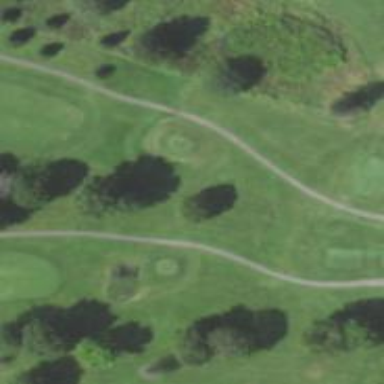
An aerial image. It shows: Golf tee.